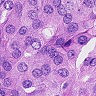
Metastatic tissue present: yes